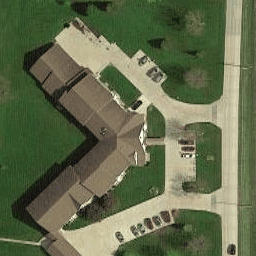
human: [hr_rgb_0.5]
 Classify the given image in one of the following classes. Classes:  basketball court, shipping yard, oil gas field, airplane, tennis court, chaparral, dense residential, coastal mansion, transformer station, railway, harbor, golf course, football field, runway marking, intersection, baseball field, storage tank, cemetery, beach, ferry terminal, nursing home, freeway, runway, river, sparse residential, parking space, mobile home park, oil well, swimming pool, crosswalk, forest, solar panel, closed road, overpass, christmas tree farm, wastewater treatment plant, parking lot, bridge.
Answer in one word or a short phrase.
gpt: nursing home